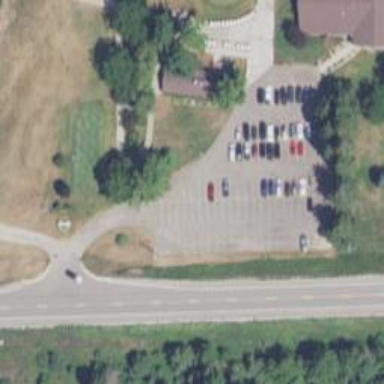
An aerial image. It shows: Service road used as golf cart path.